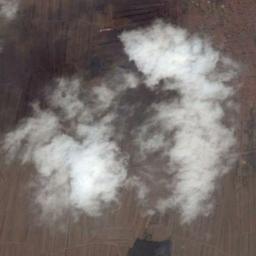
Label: cloud